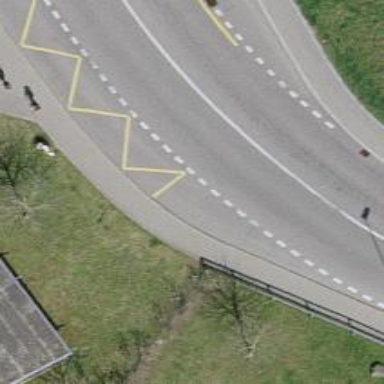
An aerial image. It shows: Bus stop with designated public transport stop position.